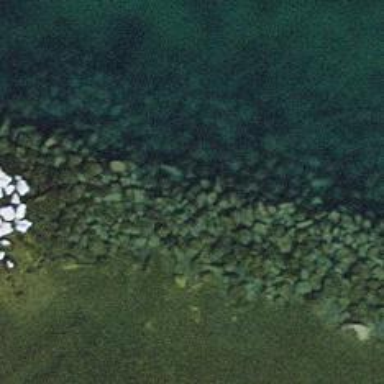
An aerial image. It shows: Breakwater structure.